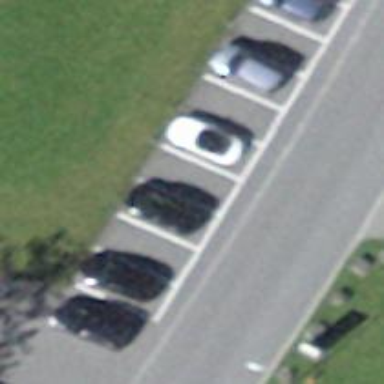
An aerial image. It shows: Parking area with surface.